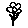
Label: flower